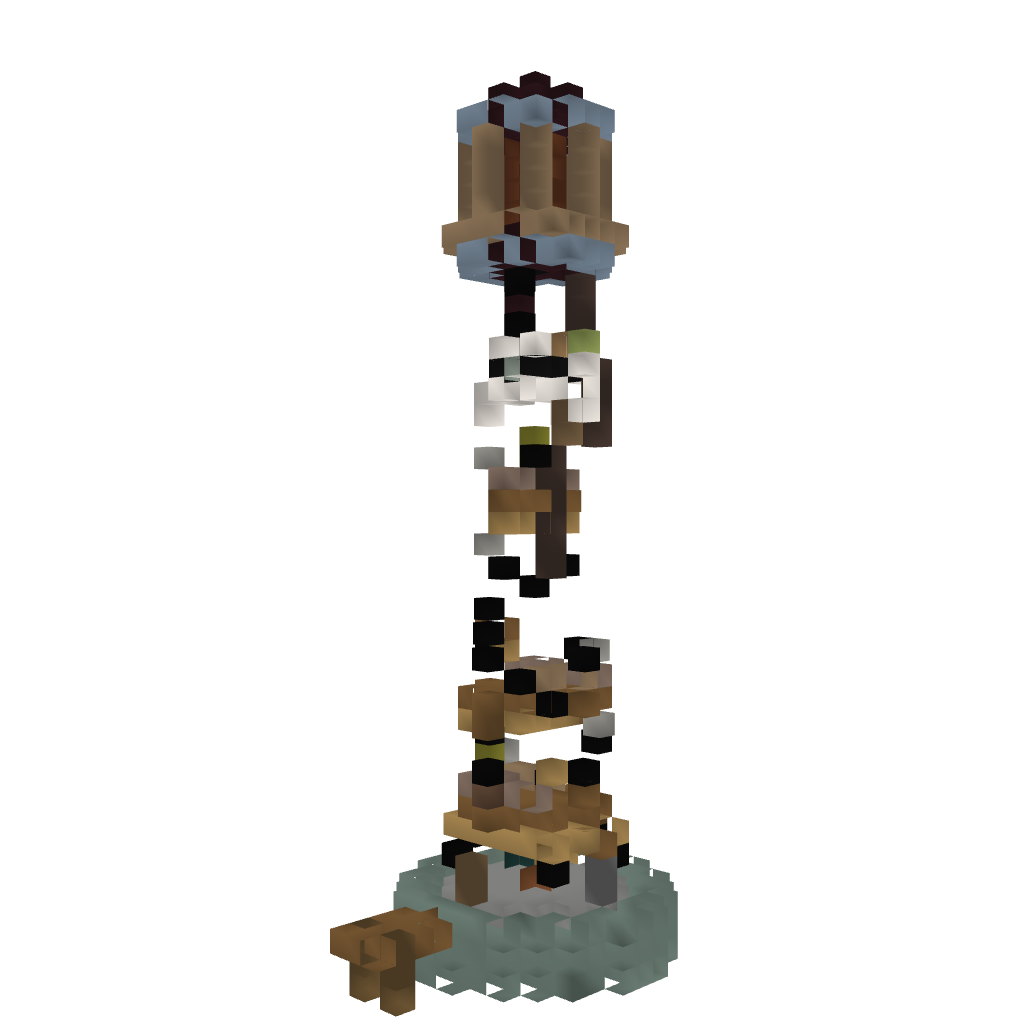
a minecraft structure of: Small Lighthouse